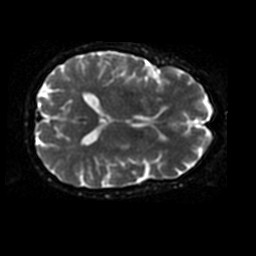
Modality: ADC
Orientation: axial
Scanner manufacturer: ge
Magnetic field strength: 1.5 T
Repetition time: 8 s
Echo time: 0.0975 s